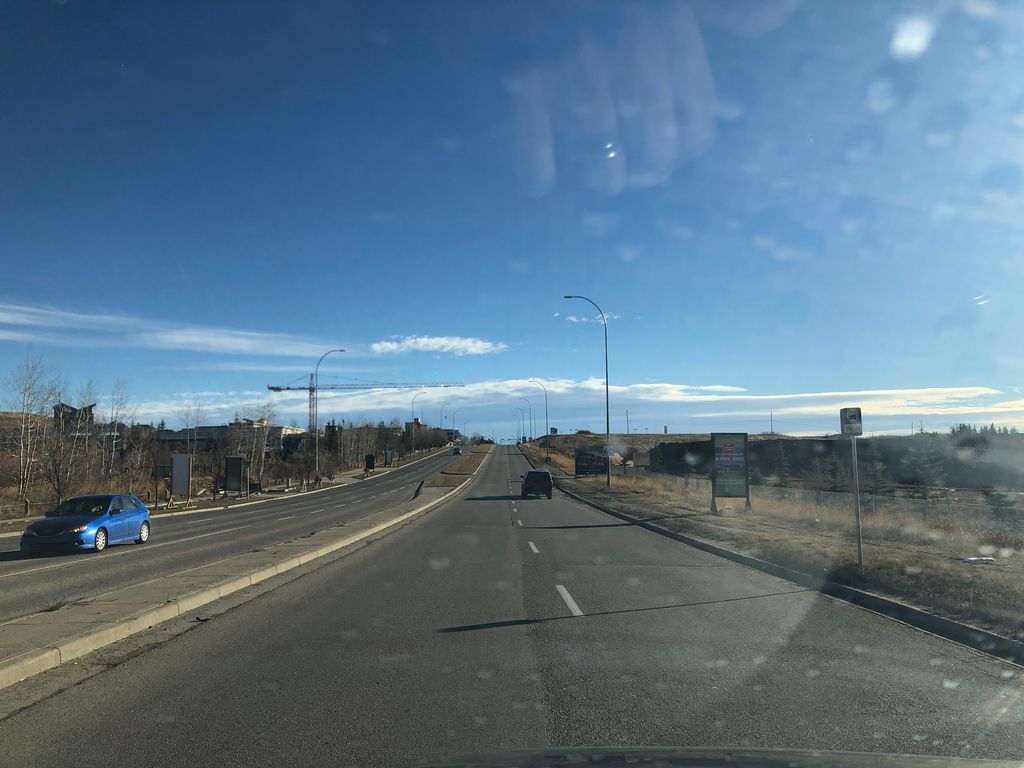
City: calgary